Question: Task is to get list of ordercodes where there are more than 2 different specialcode,
now i am already have this query
'''
SELECT
o.id AS iOrderId,
o.code AS sOrderCode,
oa.pnr AS sSpecialCode
FROM
order_air AS oa
JOIN
orders AS o ON 1
AND oa.order_id = o.id
WHERE 1
AND o.status = 11
AND oa.issued = 1
AND oa.change_status != 0
AND oa.issued_date BETWEEN NOW() - INTERVAL 12 MONTH AND NOW()
GROUP BY o.id
HAVING COUNT(*) >= 2
LIMIT 20
'''
And it returns me

Everything is fine, but this query is not checking for different specialcodes and just returns all ordercodes where there more than 2 special codes.
I've tried too look into IF's to save previous orderid and then do checks by it, but i don't realize how to store previous id into something like @prev , so this not helped me, any ideas how to filter this queue right?
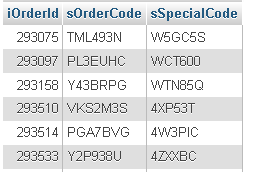
Answer: I think this is what you're trying to do.
'''
SELECT
o.id AS iOrderId,
o.code AS sOrderCode
FROM
orders AS o
JOIN
(SELECT order_id, COUNT(DISTINCT pnr) AS cnt
FROM order_air
WHERE issued = 1
AND change_status != 0
AND issued_date BETWEEN NOW() - INTERVAL 12 MONTH AND NOW()
GROUP BY order_id) oa_count
ON o.id = oa_count.order_id
WHERE oa_count.cnt >= 2
AND o.status = 11
LIMIT 20
'''